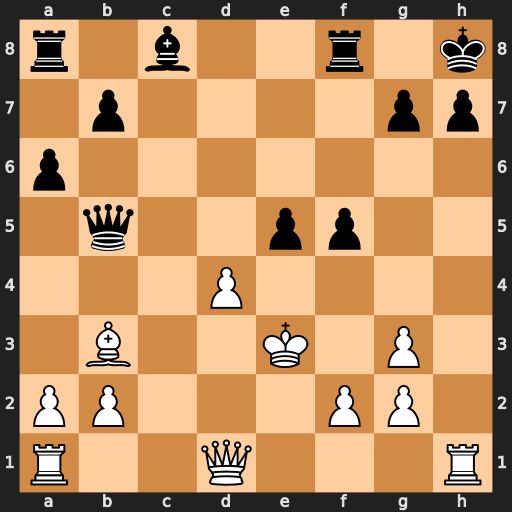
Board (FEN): r1b2r1k/1p4pp/p7/1q2pp2/3P4/1B2K1P1/PP3PP1/R2Q3R
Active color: w
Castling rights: -
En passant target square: -
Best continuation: Rxh7+ Kxh7 Qh5#